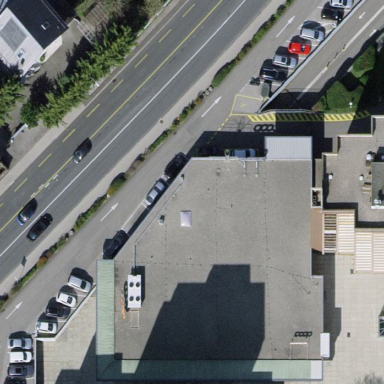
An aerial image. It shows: Parking area with surface.